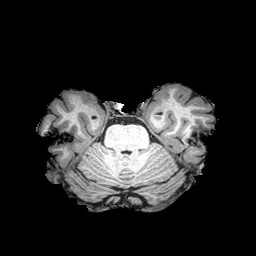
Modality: T1w
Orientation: coronal
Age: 64
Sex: male
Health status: healthy